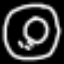
Label: donut